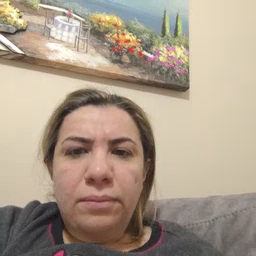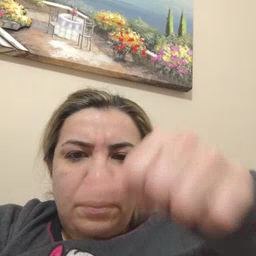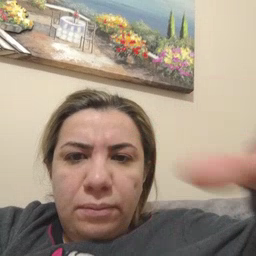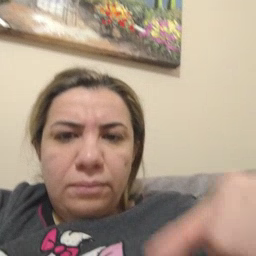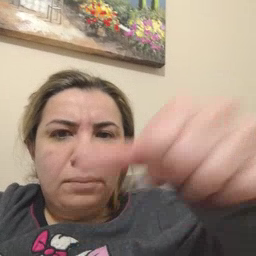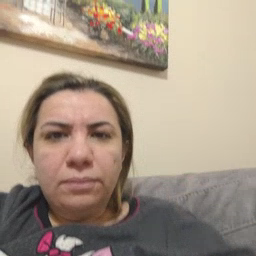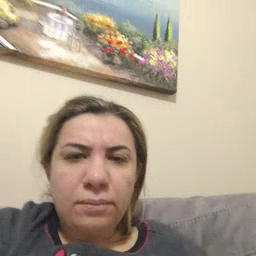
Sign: puzzle